Question: i want to display all table list from a database in drop down menu and allow user to select table name. when user selects table name i want to show all the data. html file is like this
'''
<!DOCTYPE html>
<html>
<head>
<script src="jquery.js"></script>
<script>
$(document).ready(function(){
$.ajax({url:"home.php?id=1",
success:function(result){
$("#div1").html(result);
}});
$("#dropdown").change(function(){
alert("list item selected");
$.ajax({url:"home.php?id=2&tablename="+tableForm.tableLists.value,
success:function(result){
$("#div2").html(result);
}});
});
});
</script>
</head>
<body>
<button value="add" >
<form name="tableForm">
<div id="div1"></div>
</form>
</button>
<br><hr>
<div id="div2"></div>
</body>
'''
this page runs okay and displays a list of alltable name belonging to database. but when i select a value from the dropdown list it doesnt even alert messsage. what to do to make it work ??
here is the an image of dropdown list

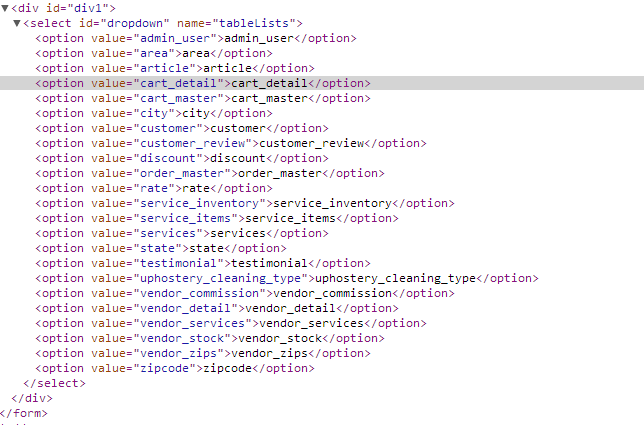
Answer: It looks like the dropdown box is dynamically loaded into the page, so you must bind the function to the dynamically added element using '.on()':
'''
$(document).on('change', '#dropdown', function(){
console.log("list item selected");
// do whatever here
});
'''
- <URL>